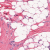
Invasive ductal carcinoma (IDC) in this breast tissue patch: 0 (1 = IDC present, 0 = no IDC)